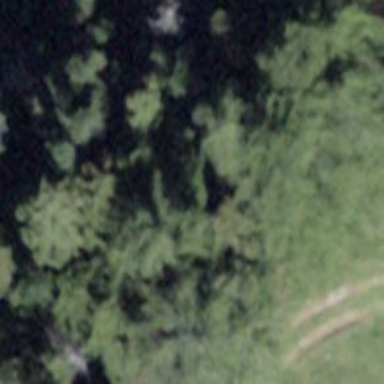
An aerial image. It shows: Brown bench.